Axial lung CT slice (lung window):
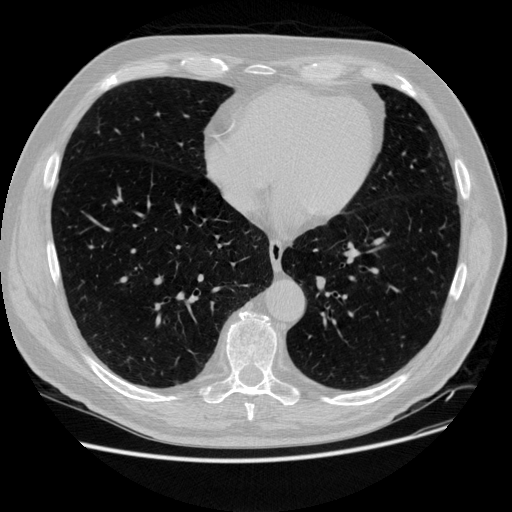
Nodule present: no